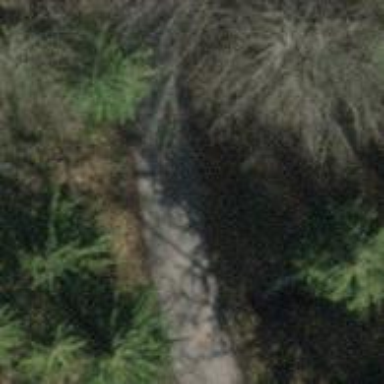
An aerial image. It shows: Dirt path.